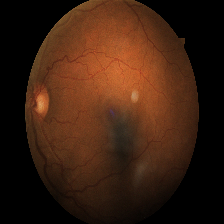
Diabetic retinopathy grade: Moderate